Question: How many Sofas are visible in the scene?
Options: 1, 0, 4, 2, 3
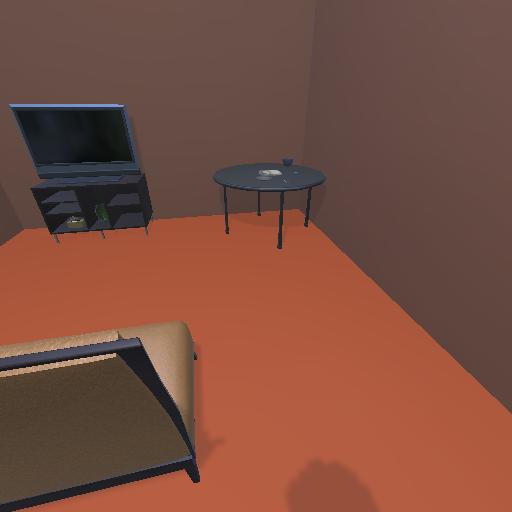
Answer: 1